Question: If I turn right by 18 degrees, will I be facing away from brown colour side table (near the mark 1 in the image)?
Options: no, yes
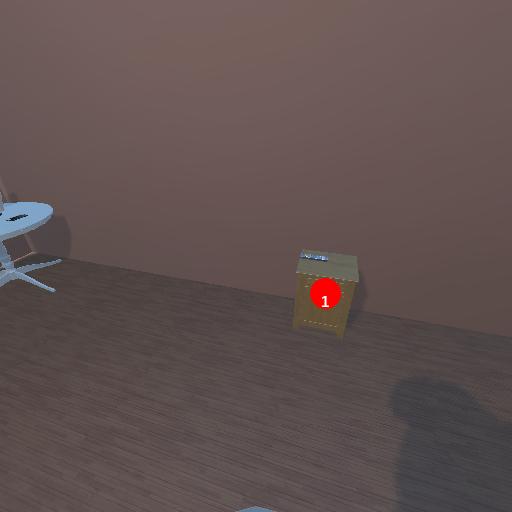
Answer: no